Question: I want to reproduce the next image for a website backend:

The idea is to have a fixed area (sidebar) that will contain a menu and a submenu and all the other area, the content, can navigate up and down without affecting to that sidebar.
I need that the width of the sidebar can be changed, so content will adapt his width too because in some pages it's probably that will be no submenu.
I've been playing with floats, but I think I'm not sketching good the layar.
How I can do it?
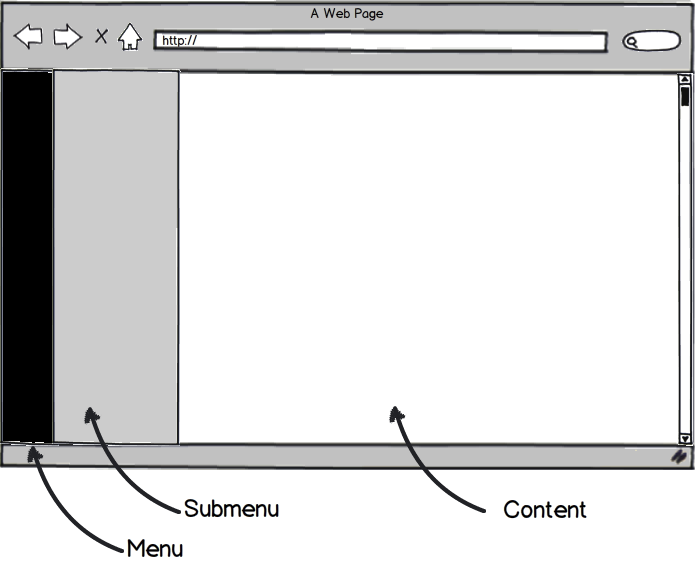
Answer: <URL>
'''
<div id="main" style="width:100%;border:1px solid red;">
<div id="sidemenu" style="float:left;height:200px;width:150px;border:1px solid green;">
menu<br />
menu<br />
menu<br />
menu<br />
menu<br />
menu<br />
</div>
<div id="content" style="height:200px;overflow-y:scroll;">
menu<br />
menu<br />
menu<br />
menu<br />
.....
.....
I just filled up the content to show the scroll working
.....
.....
menu<br />
menu<br />
</div>
</div>
'''